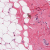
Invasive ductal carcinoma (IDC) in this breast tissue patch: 0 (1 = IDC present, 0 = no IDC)